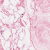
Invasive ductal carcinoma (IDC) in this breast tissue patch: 0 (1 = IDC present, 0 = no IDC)